Field crop: maize
Growth stage: 2
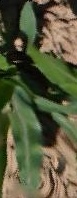
Species: maize